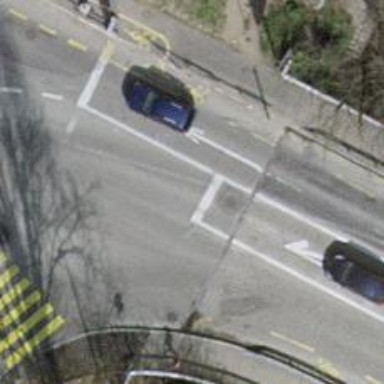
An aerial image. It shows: Secondary road with asphalt surface crossing bridge. There are sidewalks on both sides and cycling lane on each side.